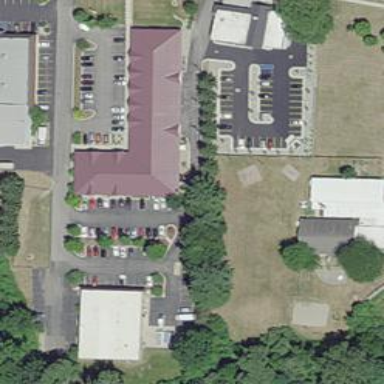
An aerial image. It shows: Veterinary facility.